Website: walmart
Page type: billing-address
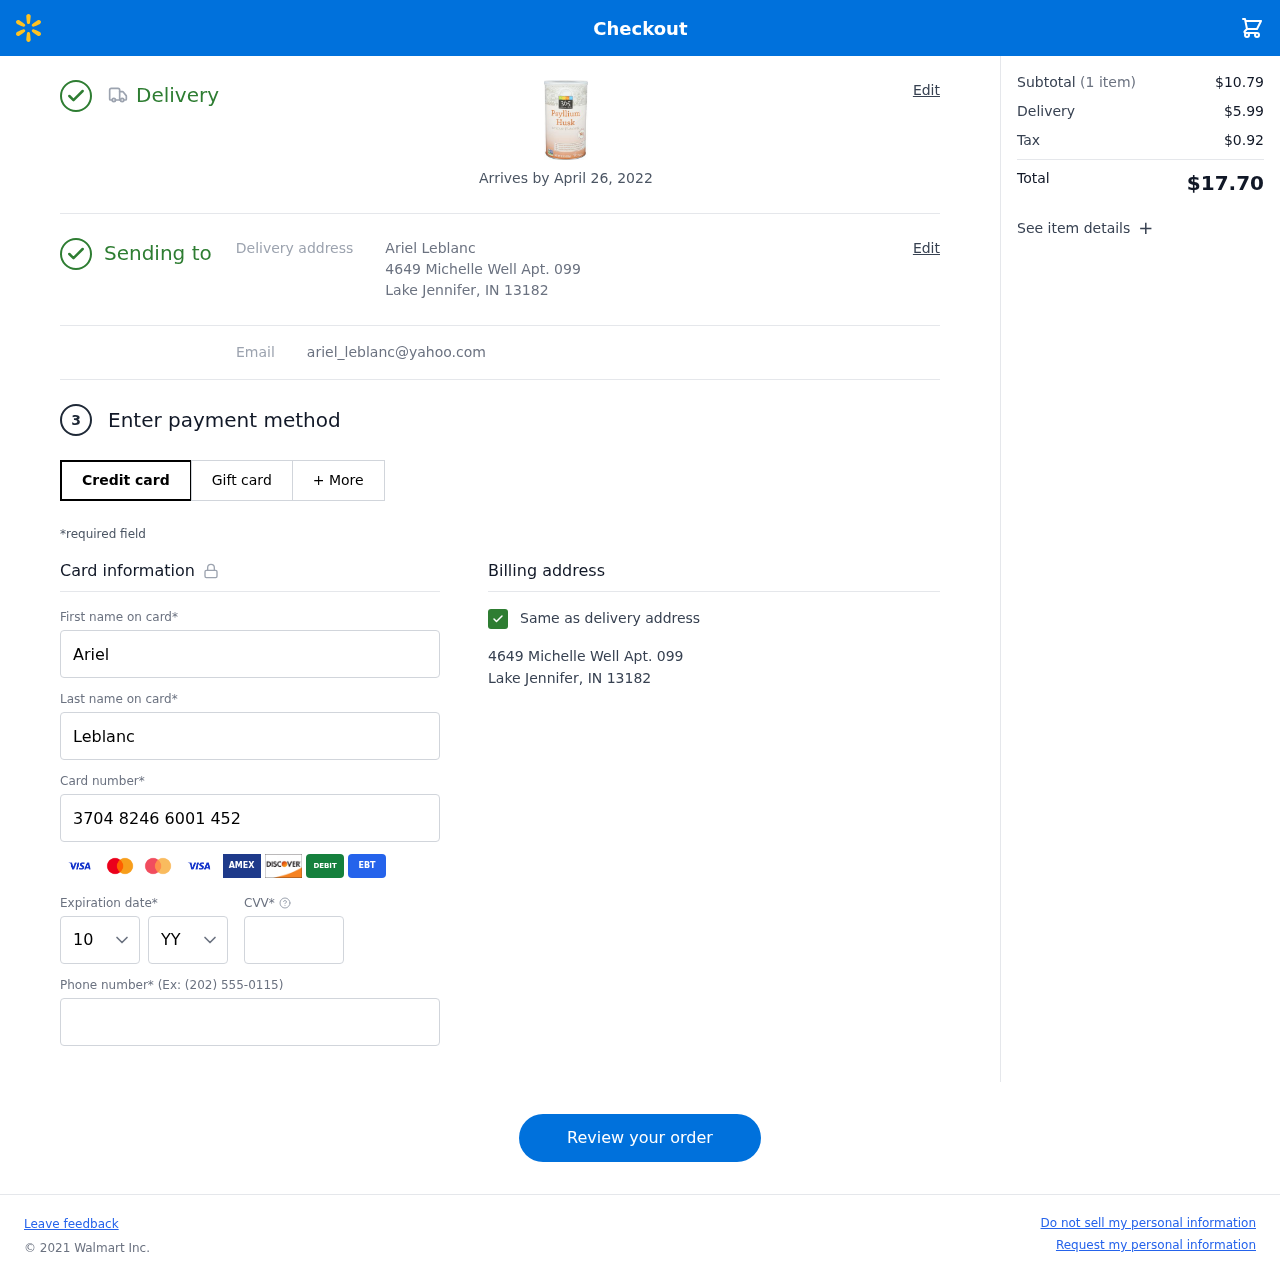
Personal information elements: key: PII_CARD_CVV
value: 5115
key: PII_CARD_EXPIRY_MONTH
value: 10
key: PII_CARD_EXPIRY_YEAR
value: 28
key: PII_CARD_NUMBER
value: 3704 8246 6001 452
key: PII_EMAIL
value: ariel_leblanc@yahoo.com
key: PII_FIRSTNAME
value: Ariel
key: PII_FULLNAME
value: Ariel Leblanc
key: PII_LASTNAME
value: Leblanc
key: PII_PHONE
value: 6489687932
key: PII_STREET
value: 4649 Michelle Well Apt. 099
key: PII_CITY_STATE_ZIP
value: Lake Jennifer, IN 13182
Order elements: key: ORDER_DELIVERY_DATE
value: Arrives by April 26, 2022
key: ORDER_NUM_ITEMS
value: (1 item)
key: ORDER_SUBTOTAL
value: $10.79
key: ORDER_SHIPPING_COST
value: $5.99
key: ORDER_TAX
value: $0.92
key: ORDER_TOTAL
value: $17.70